Interaction volume radius: 10 \u00c5
Interaction volume height: 25 \u00c5
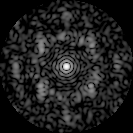
Disorder parameter: 0.6874